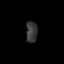
Tissue: lung
Cell type: Epithelial cells
Senescence score: 0.1637
Nuclear area (px): 231
Mean DAPI intensity: 56.541